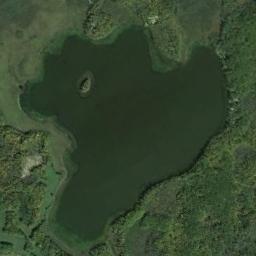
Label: lake